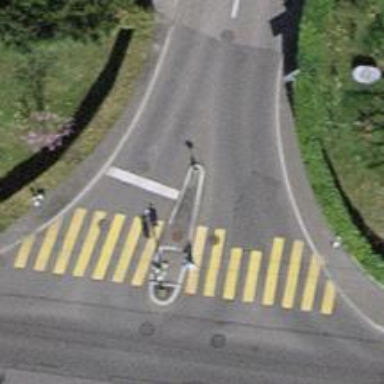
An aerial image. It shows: Road with traffic signals for signaling.